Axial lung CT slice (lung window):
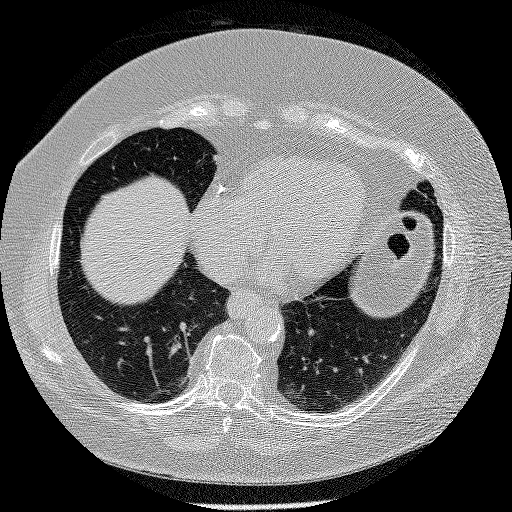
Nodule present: no